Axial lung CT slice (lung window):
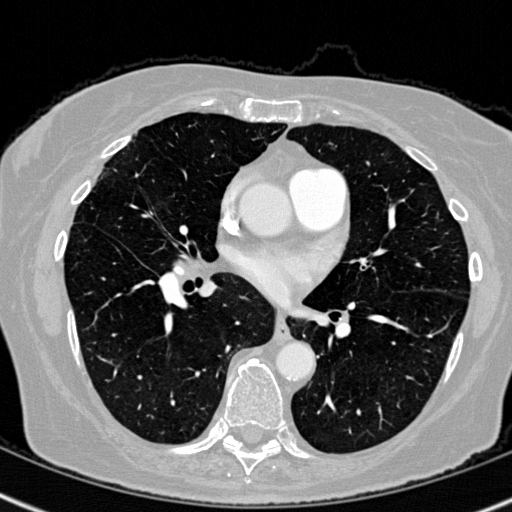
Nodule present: no